Field crop: maize
Growth stage: 2
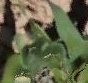
Species: maize